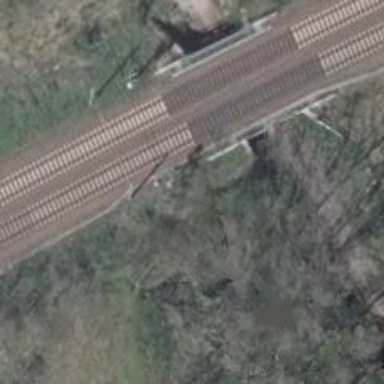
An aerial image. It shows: Railway signal.